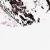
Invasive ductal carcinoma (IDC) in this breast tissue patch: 0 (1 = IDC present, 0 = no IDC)